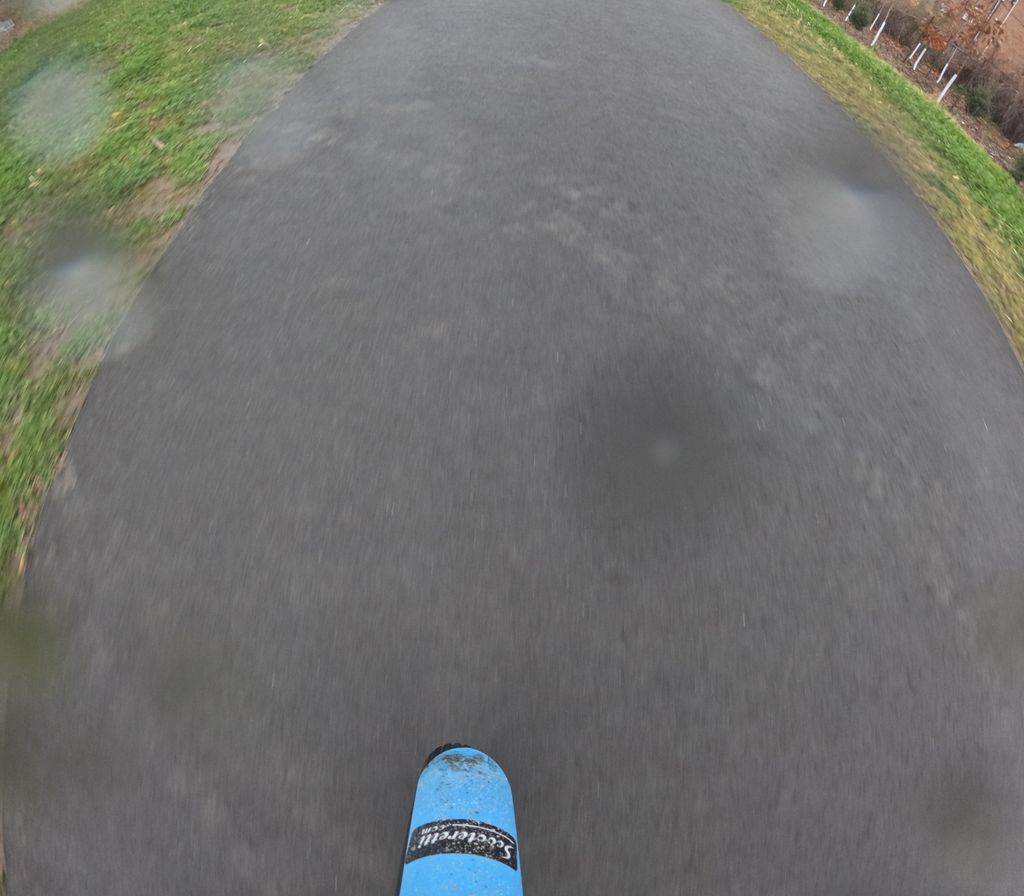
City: ottawa-gatineau